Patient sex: F
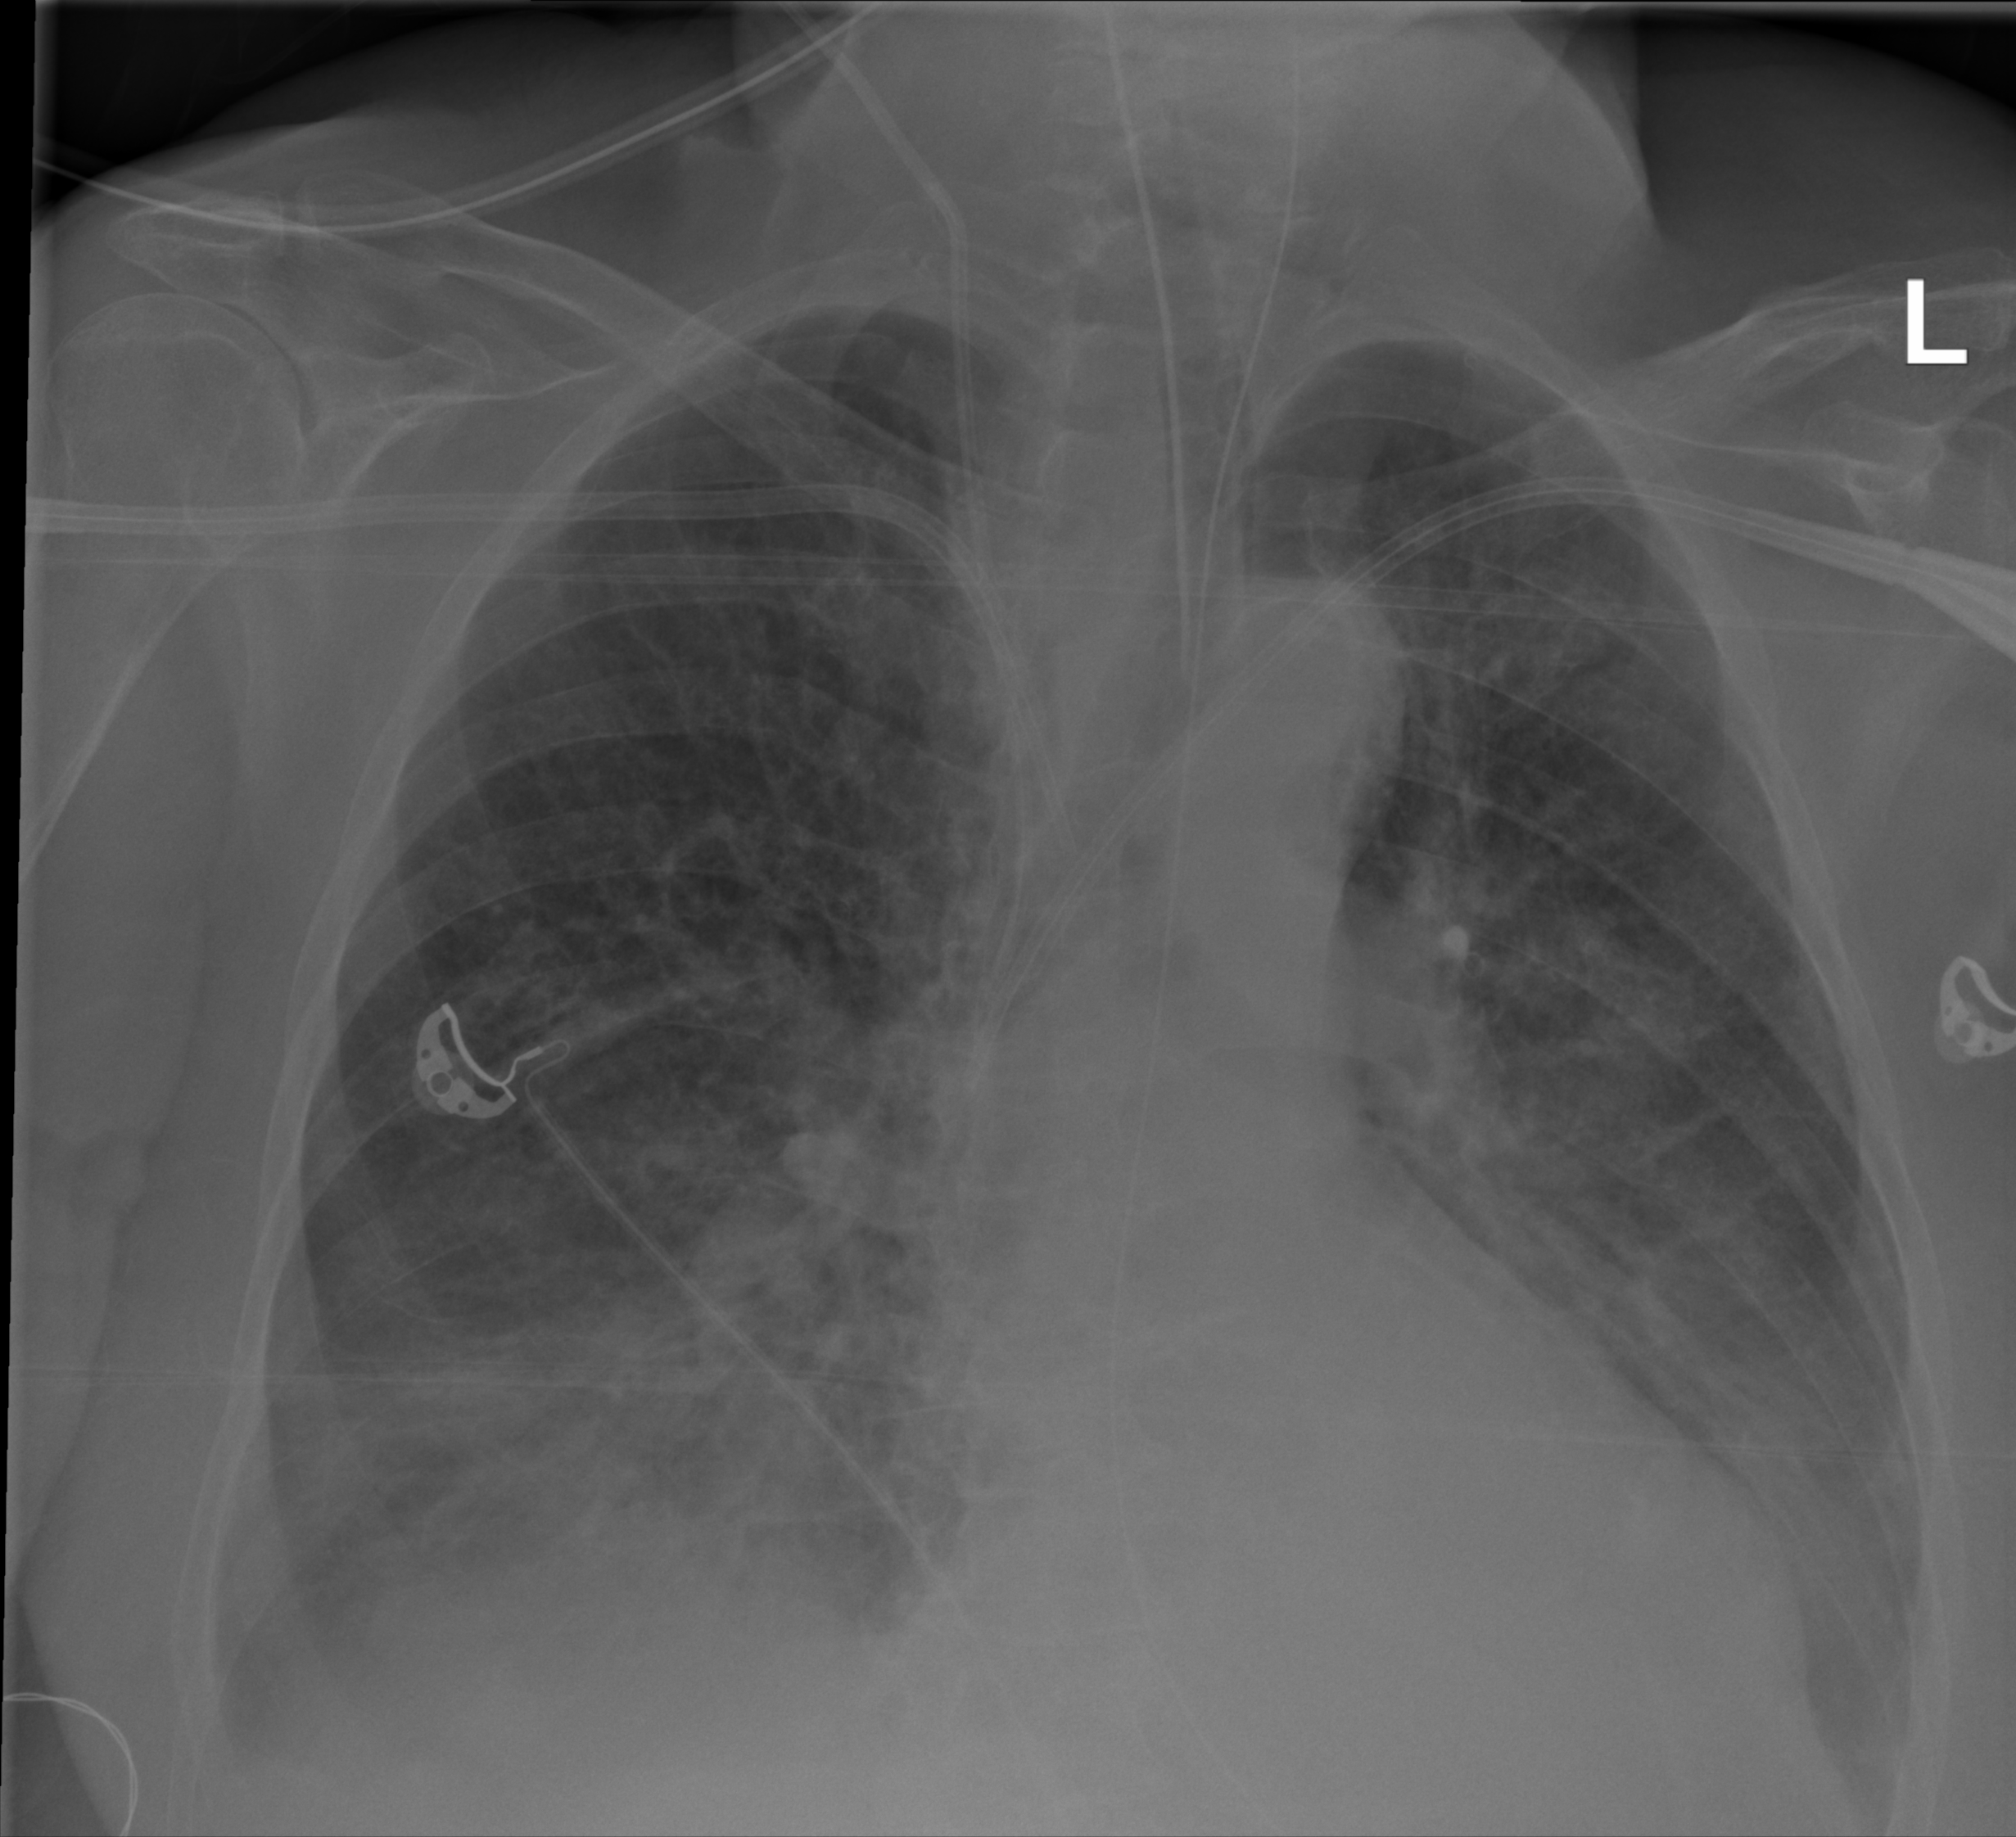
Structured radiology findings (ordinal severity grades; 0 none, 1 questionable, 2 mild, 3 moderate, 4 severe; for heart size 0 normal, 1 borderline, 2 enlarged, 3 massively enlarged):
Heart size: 0
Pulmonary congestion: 2
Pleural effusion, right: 2
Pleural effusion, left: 2
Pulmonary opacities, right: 2
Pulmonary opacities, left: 2
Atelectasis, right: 2
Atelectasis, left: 2